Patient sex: M
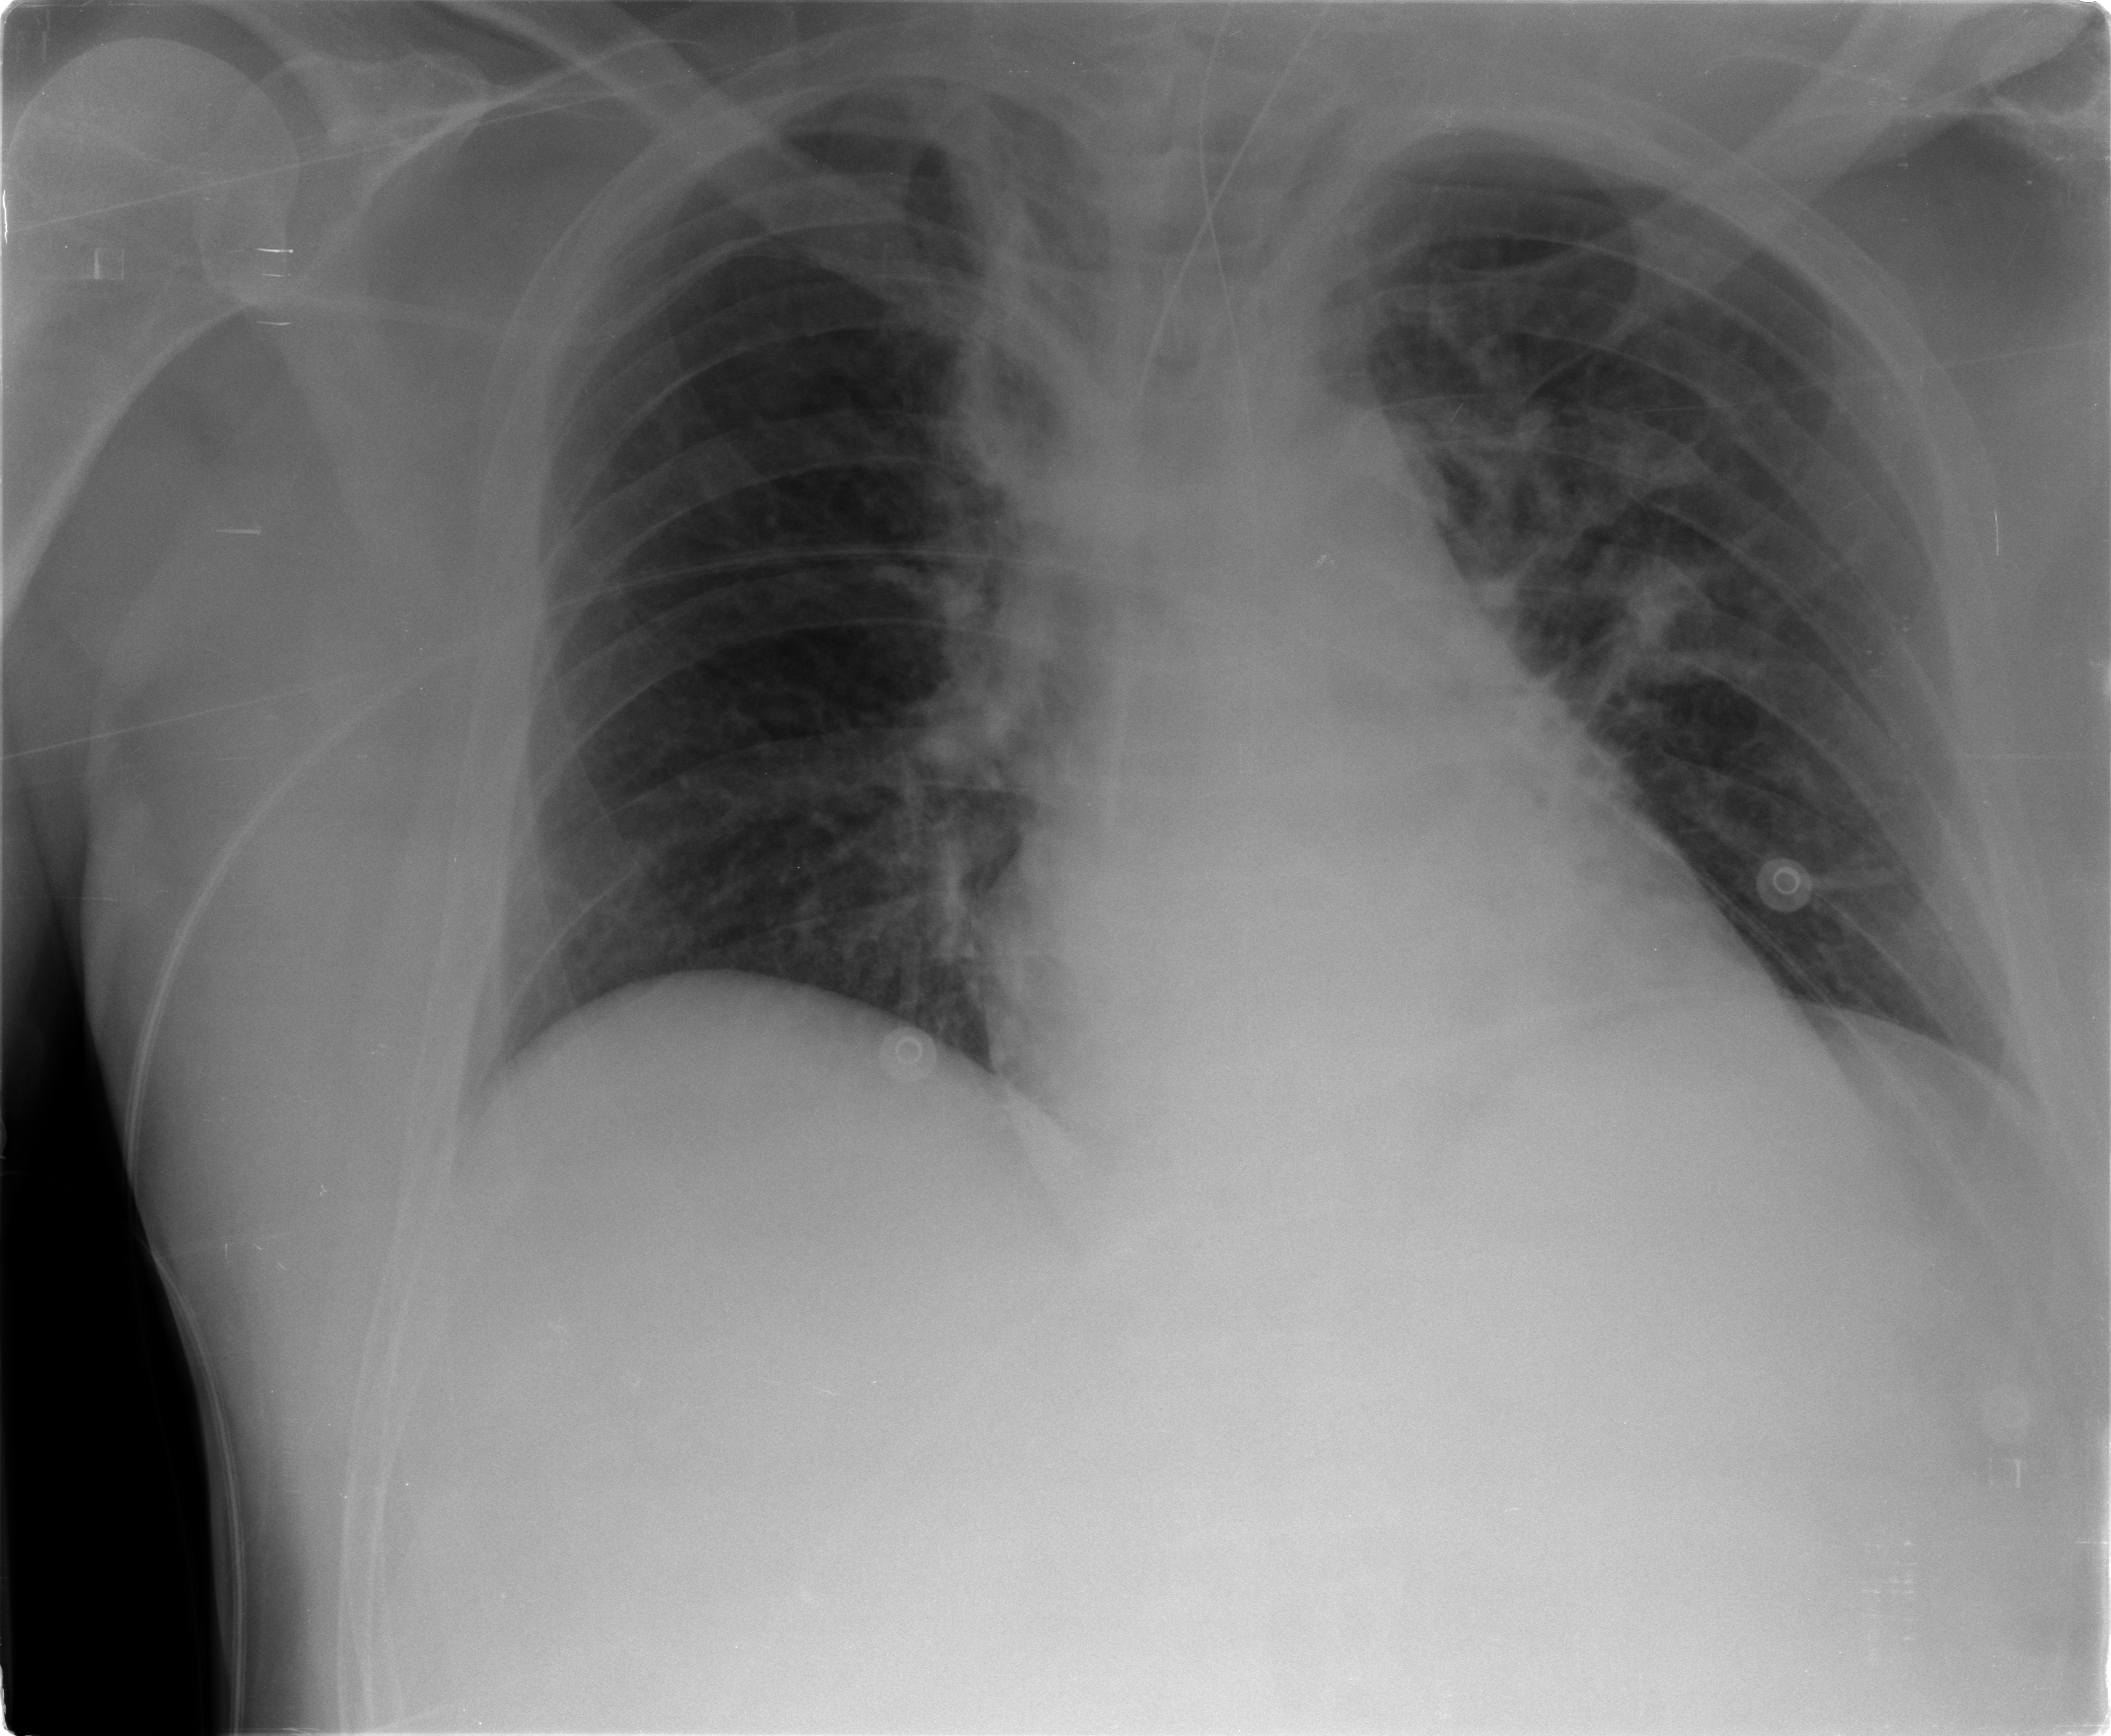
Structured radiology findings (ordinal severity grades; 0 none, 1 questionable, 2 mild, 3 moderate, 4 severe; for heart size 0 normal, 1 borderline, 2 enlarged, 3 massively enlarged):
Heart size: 0
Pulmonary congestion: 2
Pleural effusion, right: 0
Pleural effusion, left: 0
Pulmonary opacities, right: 0
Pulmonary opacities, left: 0
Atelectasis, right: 0
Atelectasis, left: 0